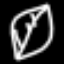
Label: leaf